Question: We installed IIS on two servers. On the first server we have access to all the authentication methods we need. But on the second server half of them are missing. We tried reinstalling IIS on the second server, but that didn't work.

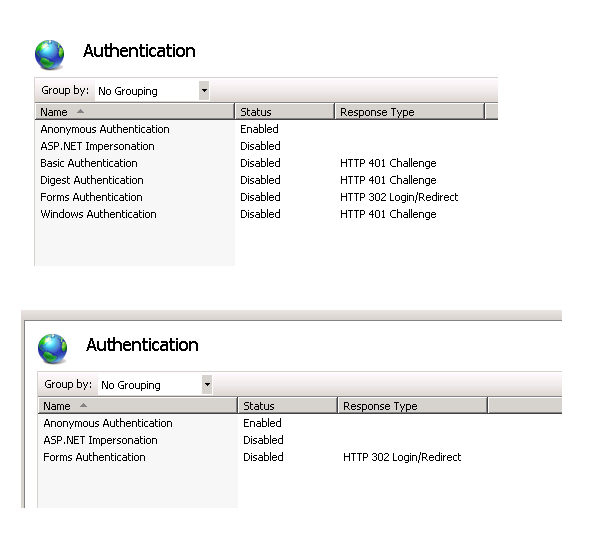
Answer: You need to add these as roles to IIS.
-Go to your server manager (start->Administrative tools-> Server Manager)
-Expand Roles and Web Server (IIS)
-Scroll down to Role Services, and click Add Role Services on the right
-Enable all the types you need under the security section.